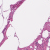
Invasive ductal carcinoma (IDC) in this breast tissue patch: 0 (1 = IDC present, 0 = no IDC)